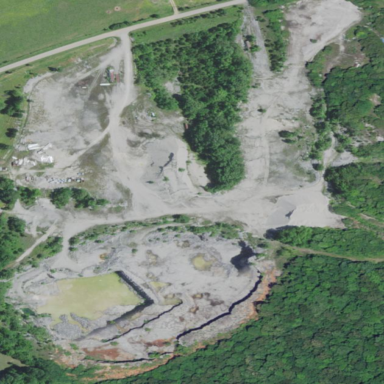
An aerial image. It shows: Quarry area.